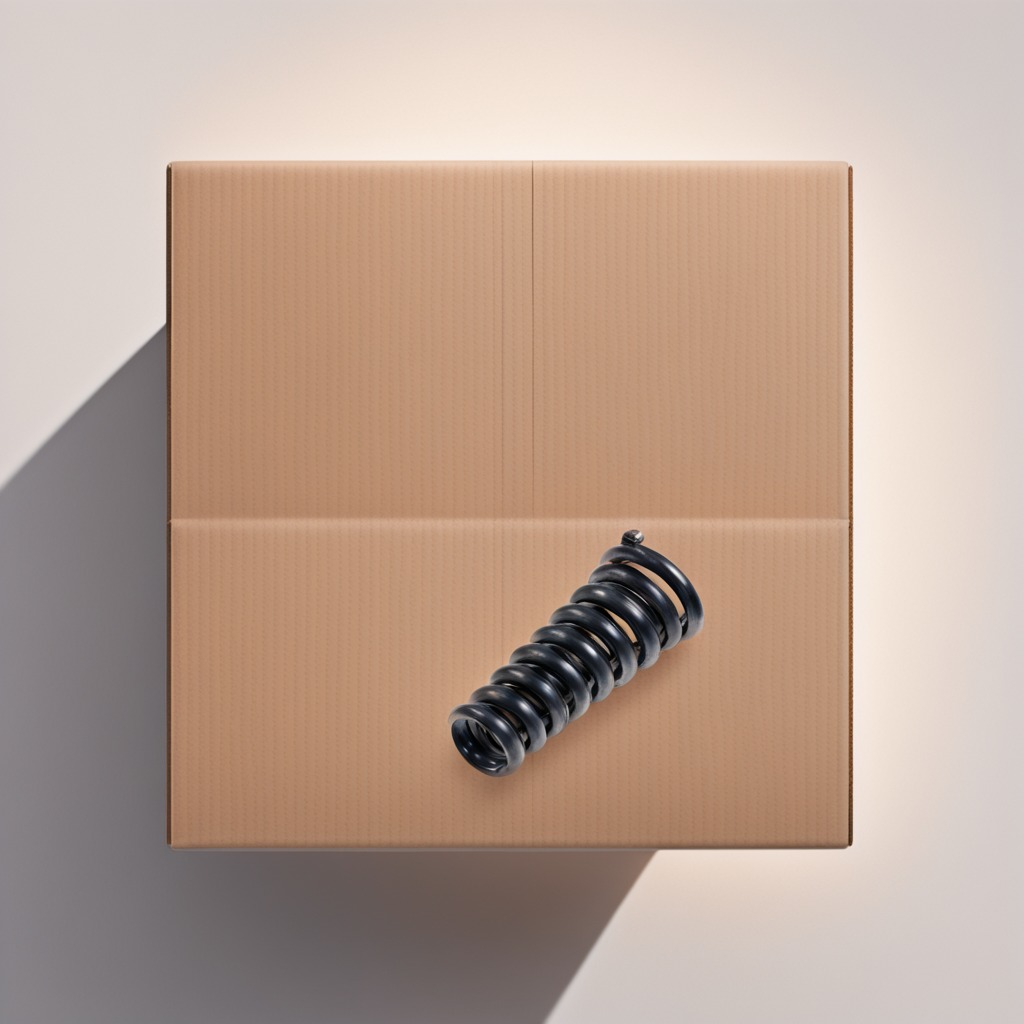
A coiled metal spring lies on the clean dry cardboard box surface in an outdoor workshop during daytime bright natural light soft shadows slightly creased but